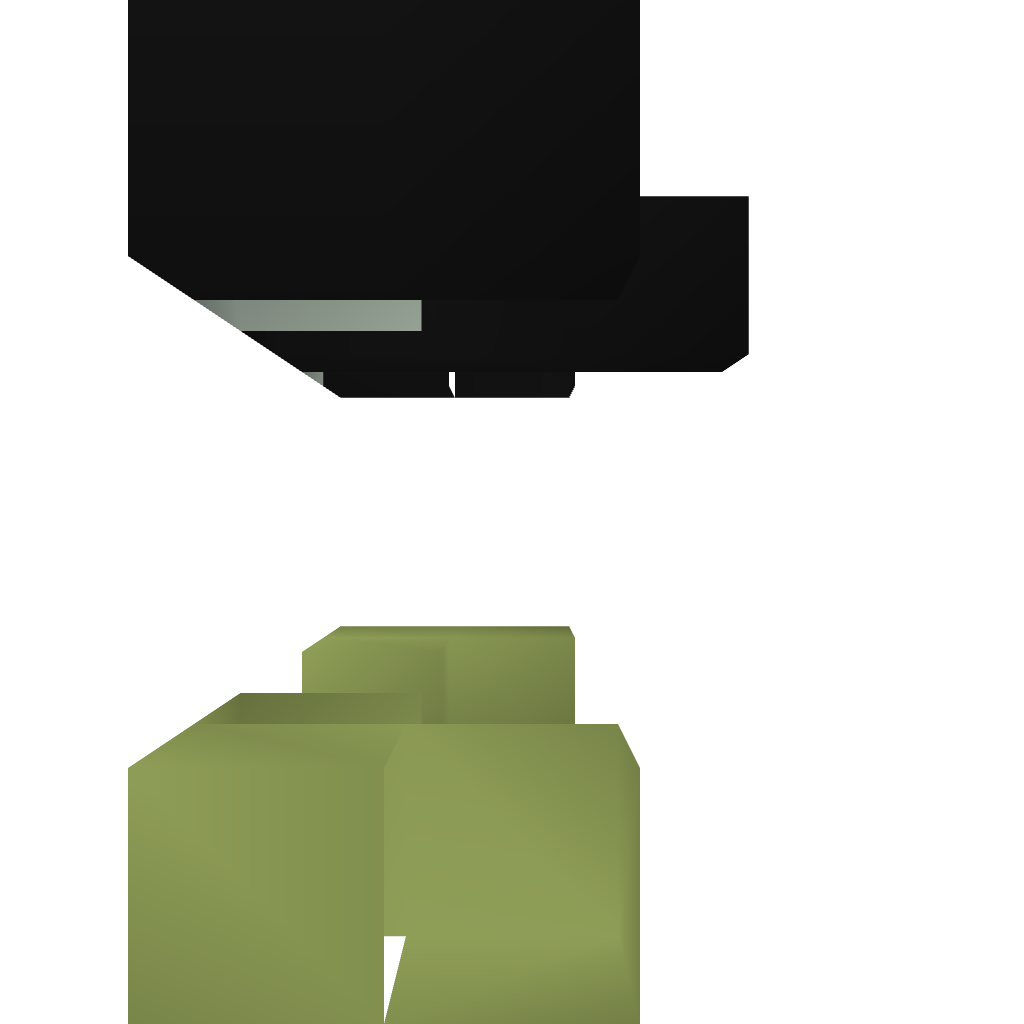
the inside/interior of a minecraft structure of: Secret Door 2x2